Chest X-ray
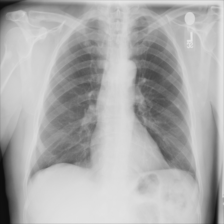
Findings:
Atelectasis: negative
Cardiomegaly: negative
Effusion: negative
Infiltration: negative
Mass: negative
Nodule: negative
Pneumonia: negative
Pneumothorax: negative
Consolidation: negative
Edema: negative
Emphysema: negative
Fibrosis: negative
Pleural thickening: negative
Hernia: negative